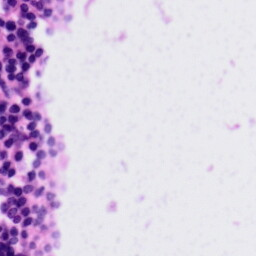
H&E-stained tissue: Tonsil